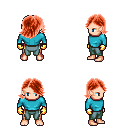
a pixel art fantasy rpg character, male body template, human, light skin, teal long-sleeve shirt, teal pants, red swoop hairstyle, gold gloves, four views (front, back, left, right), 2x2 character sprite sheet, small pixel art, hard edges, no anti-aliasing